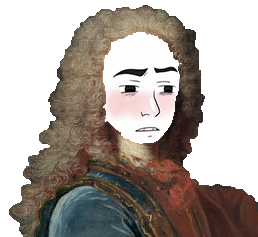
Label: 5_Twinkjak